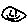
Label: smiley face